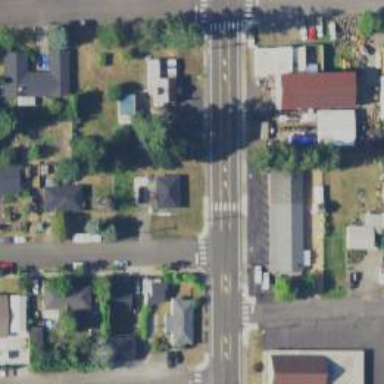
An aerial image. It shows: Residential road with sidewalk on the left side.